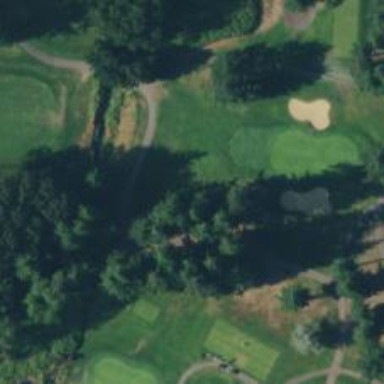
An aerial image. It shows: Path used for both walking and golf.